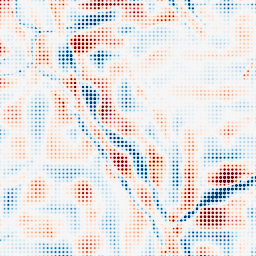
Category: wavelet
Decomposition family: wavelet_reverse_biorthogonal
Decomposition parameters: wavelet: rbio5.5
level: 5
Upsampling method: sinc_hamming
Upsampling parameters: scale: 8
kernel_size: 4
Upsampling scale: 8